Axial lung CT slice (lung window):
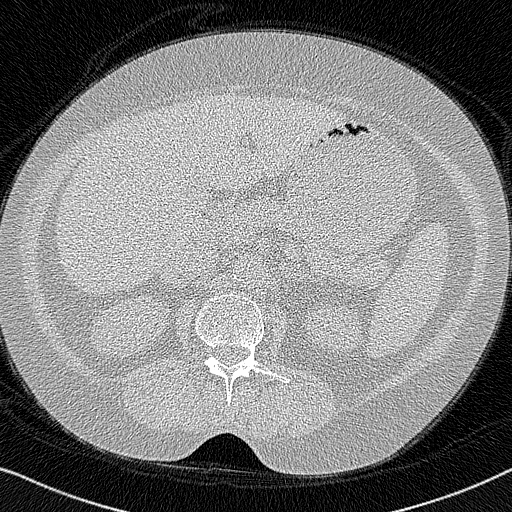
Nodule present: no